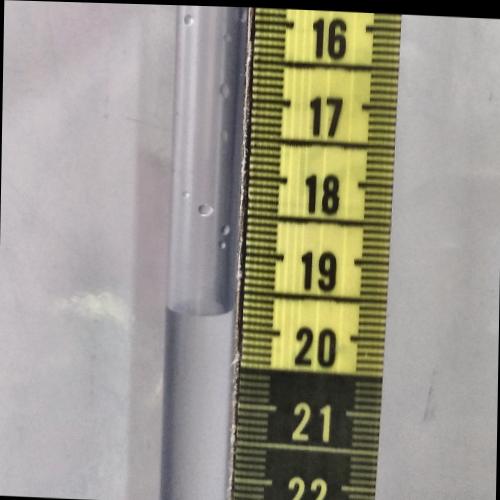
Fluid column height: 19.8 cm